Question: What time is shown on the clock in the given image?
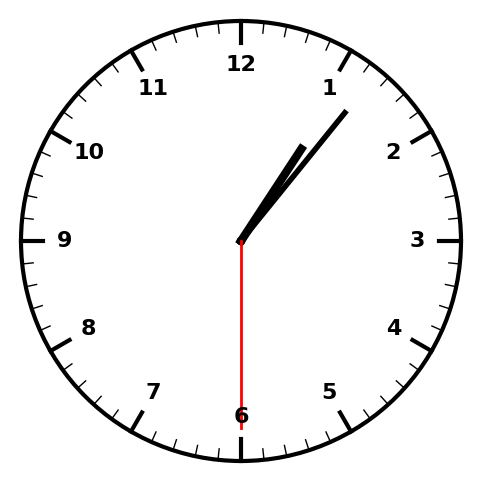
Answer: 01:06:30